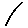
Label: line